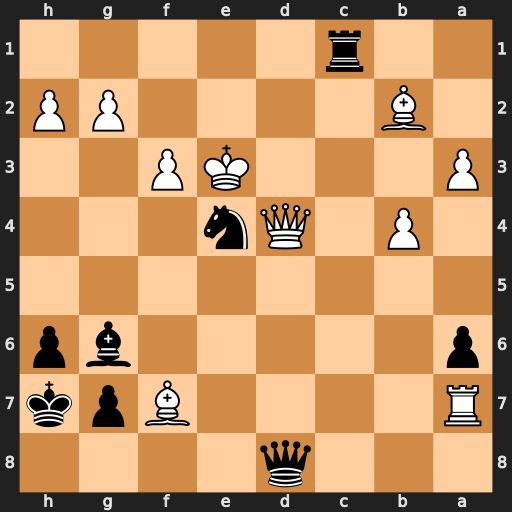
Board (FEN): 3q4/R4Bpk/p5bp/8/1P1Qn3/P3KP2/1B4PP/2r5
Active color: b
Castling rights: -
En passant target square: -
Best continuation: Re1+ Kd3 Rd1+